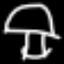
Label: mushroom